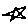
Label: star